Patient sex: M
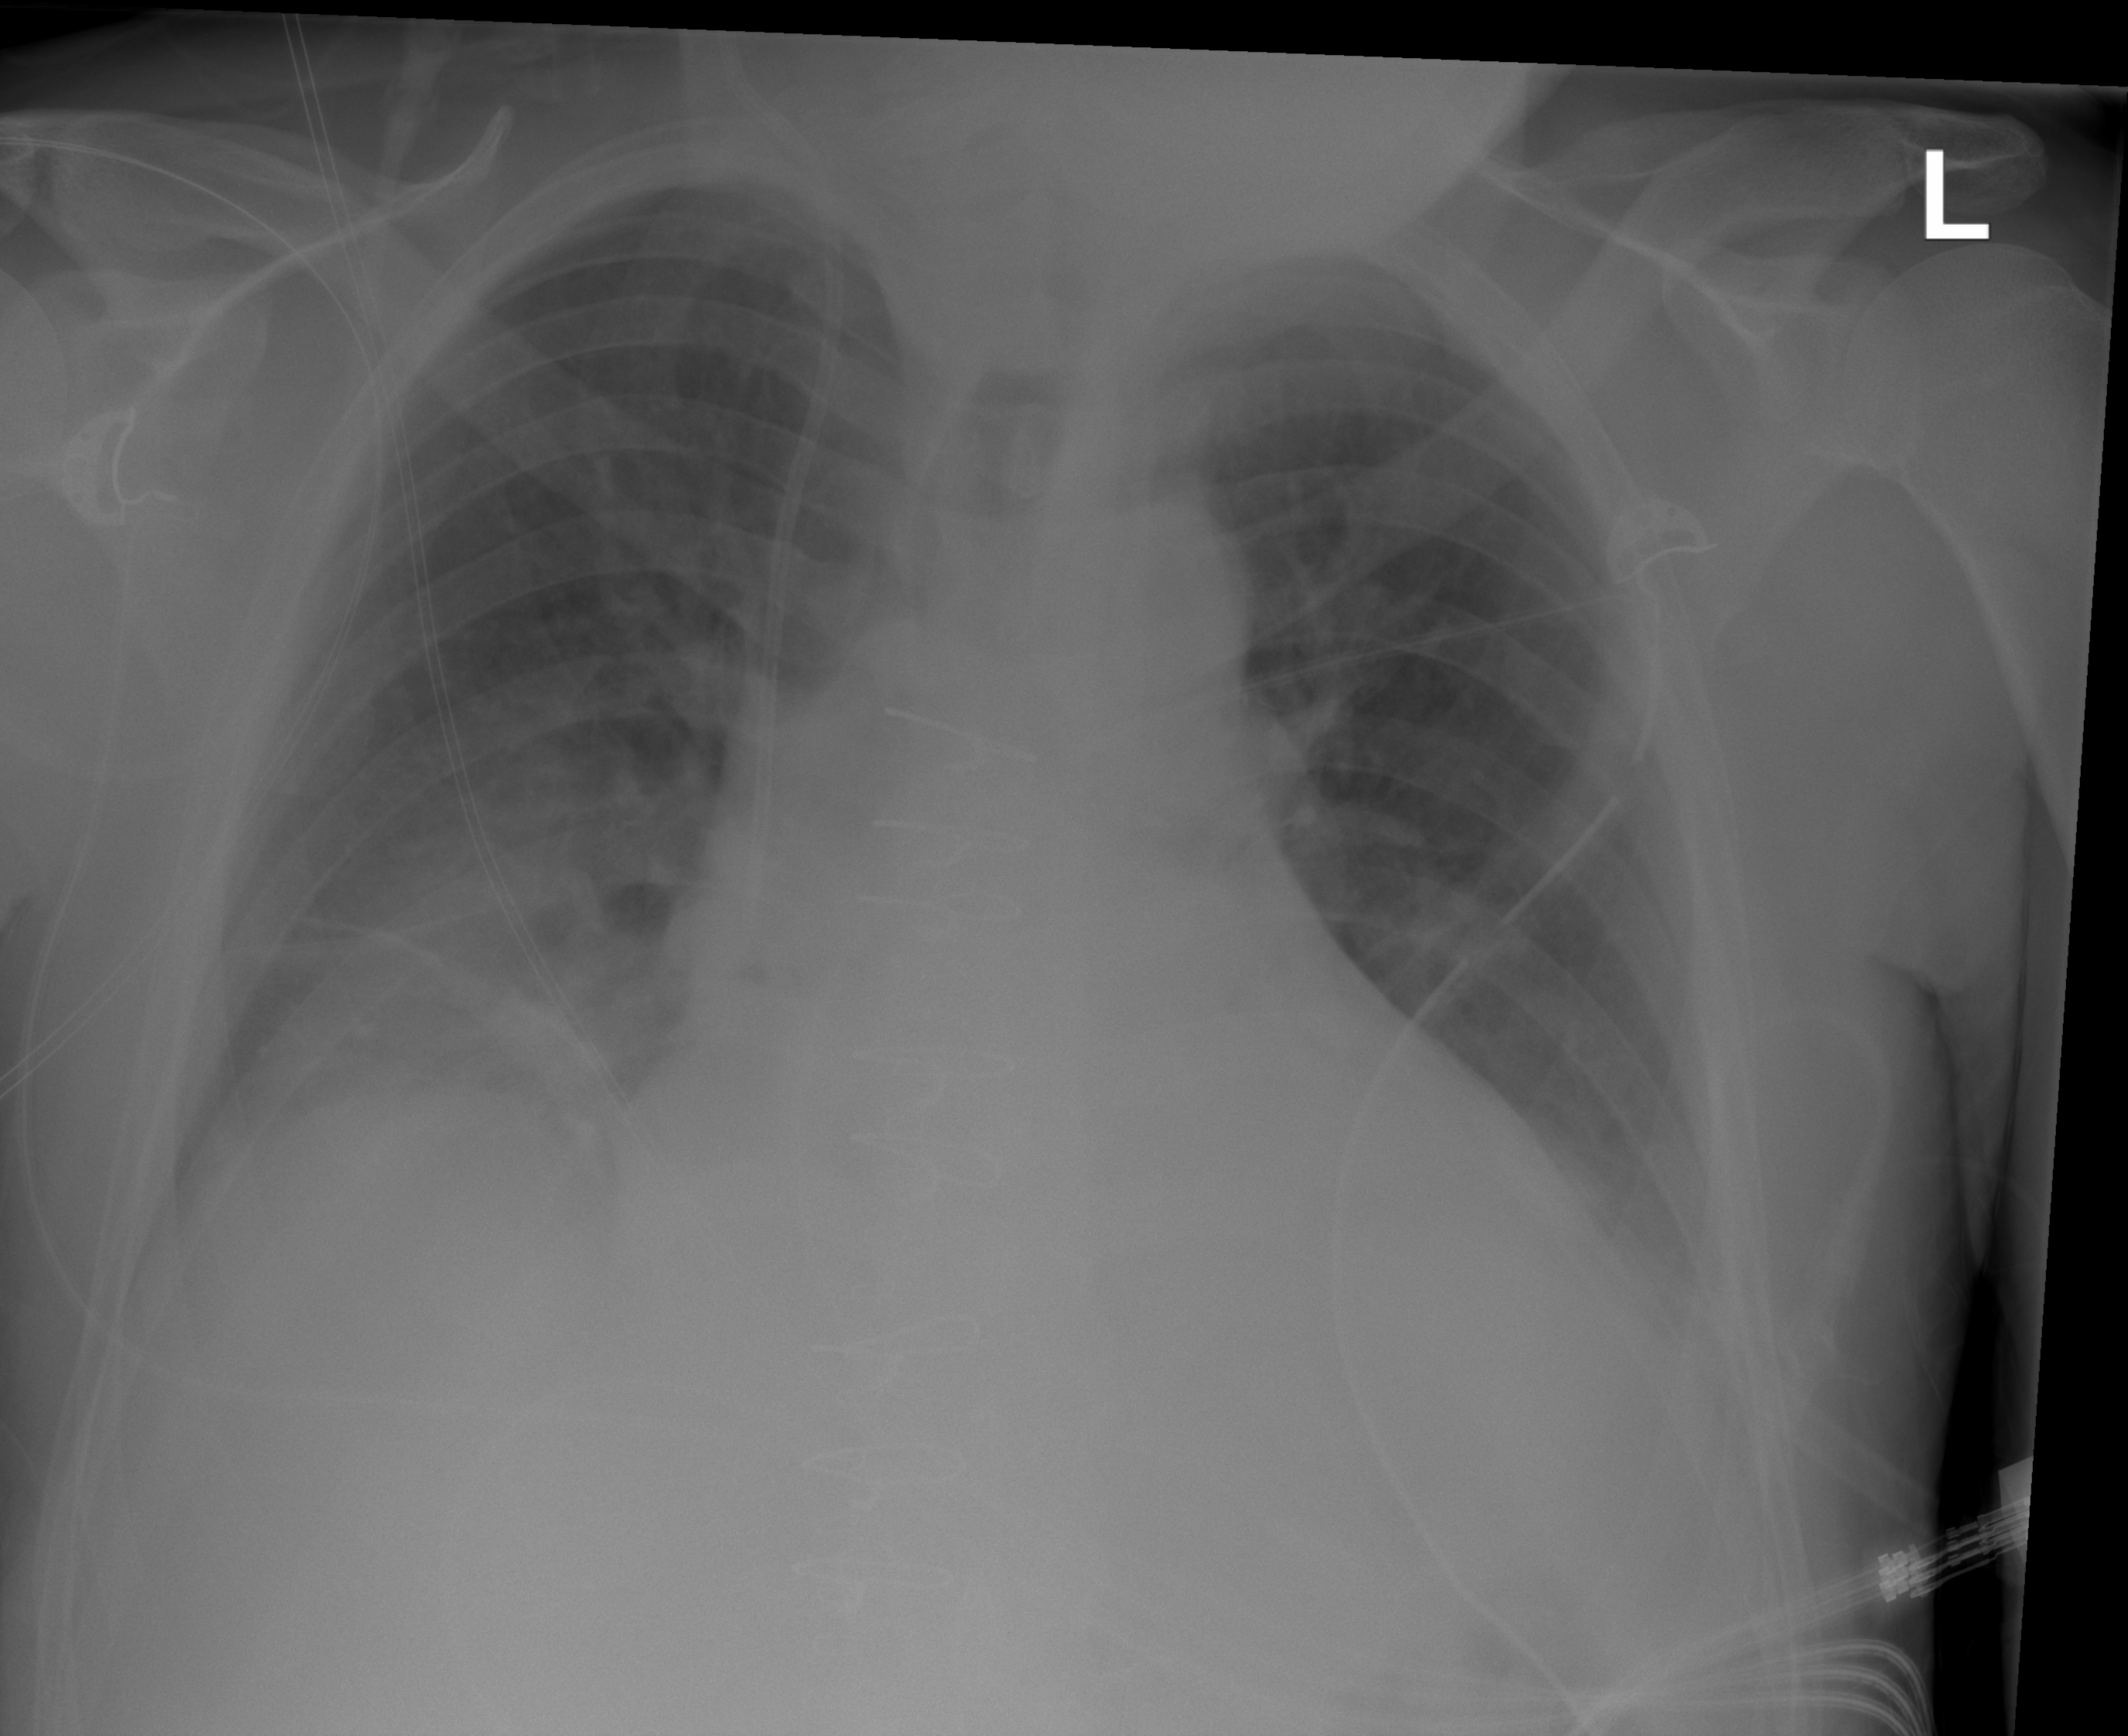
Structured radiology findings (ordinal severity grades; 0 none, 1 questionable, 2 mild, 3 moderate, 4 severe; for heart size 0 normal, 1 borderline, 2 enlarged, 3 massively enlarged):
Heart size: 2
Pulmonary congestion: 0
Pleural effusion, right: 2
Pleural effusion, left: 2
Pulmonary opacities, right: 0
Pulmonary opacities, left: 0
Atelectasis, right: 2
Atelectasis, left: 0